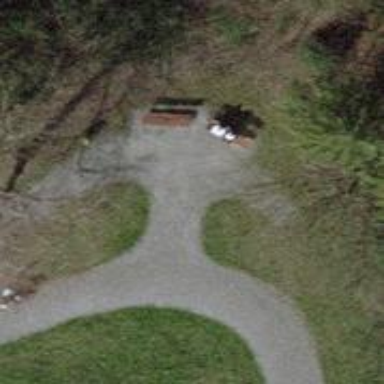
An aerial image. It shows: Brown bench.